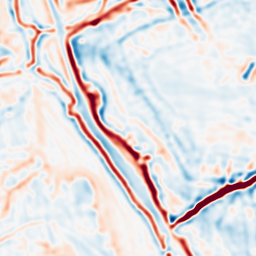
Category: multiscale
Decomposition family: log
Decomposition parameters: sigma: 3
Upsampling method: fft_zeropad
Upsampling parameters: scale: 4
Upsampling scale: 4